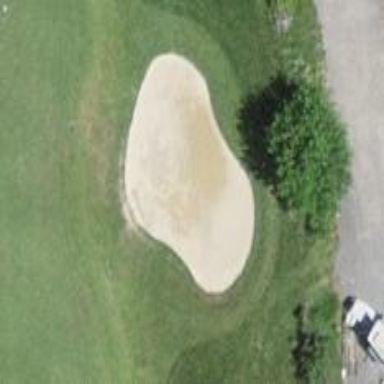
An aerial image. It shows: Golf bunker filled with sandy terrain.